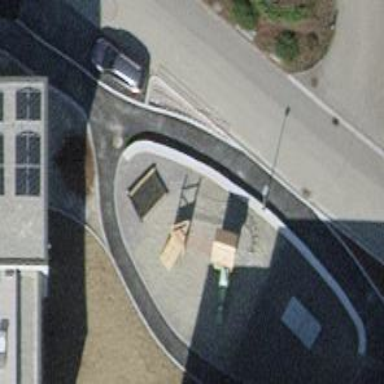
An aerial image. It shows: Sandpit playground.